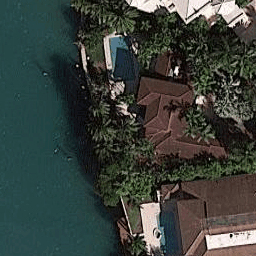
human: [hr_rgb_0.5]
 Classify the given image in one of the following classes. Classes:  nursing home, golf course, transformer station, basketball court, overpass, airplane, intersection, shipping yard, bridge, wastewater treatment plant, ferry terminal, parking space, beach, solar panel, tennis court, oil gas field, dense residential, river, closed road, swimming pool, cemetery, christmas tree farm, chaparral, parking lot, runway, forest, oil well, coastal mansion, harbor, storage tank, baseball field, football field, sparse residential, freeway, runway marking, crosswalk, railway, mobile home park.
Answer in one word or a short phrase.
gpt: coastal mansion